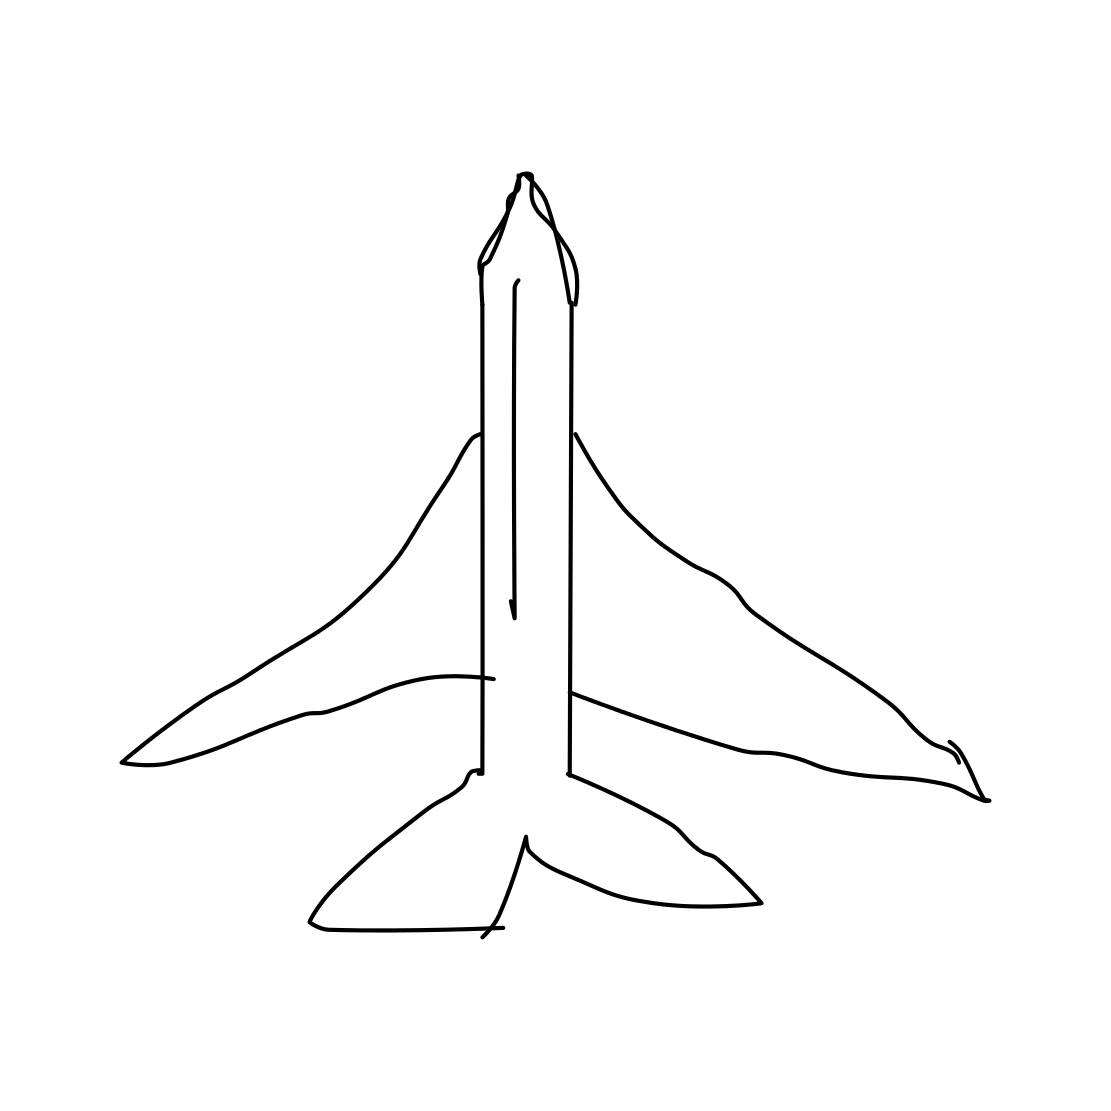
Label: space shuttle